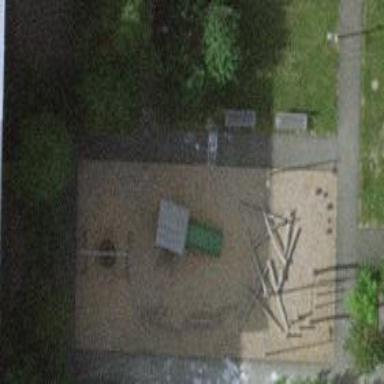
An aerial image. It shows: Playground with woodchips surface.